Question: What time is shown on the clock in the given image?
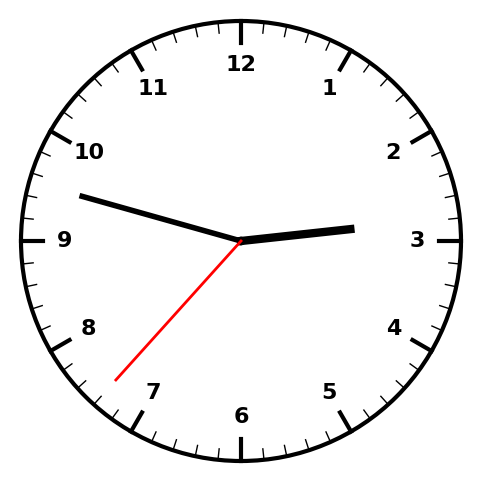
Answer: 02:47:37